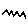
Label: zigzag